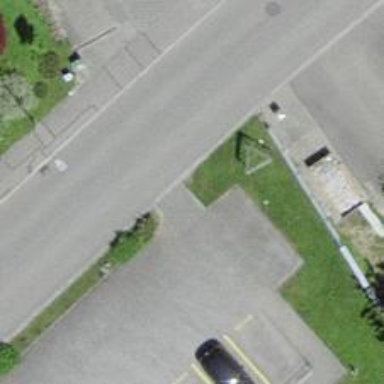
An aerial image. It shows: Parking area.